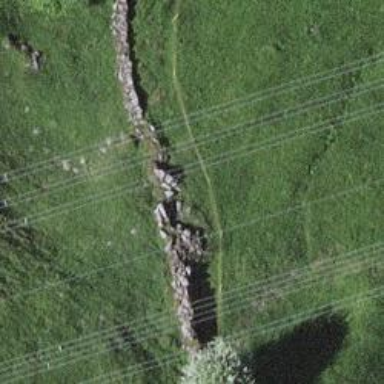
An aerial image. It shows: Dry stone wall barrier.